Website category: sports
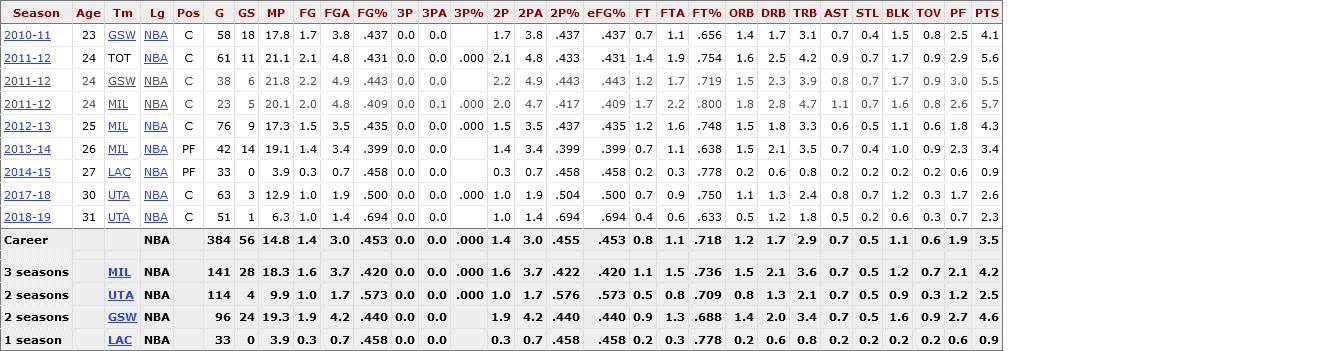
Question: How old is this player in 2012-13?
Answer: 25

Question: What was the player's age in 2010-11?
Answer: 23

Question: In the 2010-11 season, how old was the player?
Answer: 23

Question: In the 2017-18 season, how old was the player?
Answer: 30

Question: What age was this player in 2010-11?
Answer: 23

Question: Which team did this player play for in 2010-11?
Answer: GSW

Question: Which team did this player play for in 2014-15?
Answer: LAC

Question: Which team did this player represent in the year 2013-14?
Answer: MIL

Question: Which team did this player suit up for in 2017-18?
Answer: UTA

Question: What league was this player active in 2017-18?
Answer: NBA

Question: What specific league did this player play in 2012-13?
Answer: NBA

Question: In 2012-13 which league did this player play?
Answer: NBA

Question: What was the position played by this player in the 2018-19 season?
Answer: C

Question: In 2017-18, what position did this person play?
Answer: C

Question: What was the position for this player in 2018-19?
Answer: C

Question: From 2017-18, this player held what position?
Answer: C

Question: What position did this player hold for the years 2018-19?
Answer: C

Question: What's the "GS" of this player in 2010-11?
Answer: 18

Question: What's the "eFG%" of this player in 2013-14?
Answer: .399

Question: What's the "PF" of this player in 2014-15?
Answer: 0.6

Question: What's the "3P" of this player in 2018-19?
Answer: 0.0

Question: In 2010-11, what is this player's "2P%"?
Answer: .437

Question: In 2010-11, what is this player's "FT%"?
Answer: .656

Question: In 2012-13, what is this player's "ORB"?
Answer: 1.5

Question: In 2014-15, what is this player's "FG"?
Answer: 0.3

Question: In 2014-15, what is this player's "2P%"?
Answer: .458

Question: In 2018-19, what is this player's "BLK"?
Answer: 0.6

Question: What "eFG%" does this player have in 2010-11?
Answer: .437

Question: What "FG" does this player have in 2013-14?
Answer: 1.4

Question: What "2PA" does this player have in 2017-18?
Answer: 1.9

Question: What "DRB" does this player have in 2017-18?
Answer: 1.3

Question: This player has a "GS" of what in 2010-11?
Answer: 18

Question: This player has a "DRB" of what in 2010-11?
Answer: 1.7

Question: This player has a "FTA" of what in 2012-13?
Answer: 1.6

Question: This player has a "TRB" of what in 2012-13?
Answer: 3.3

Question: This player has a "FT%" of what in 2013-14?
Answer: .638

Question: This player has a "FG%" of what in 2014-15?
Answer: .458

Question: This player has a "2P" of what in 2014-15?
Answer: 0.3

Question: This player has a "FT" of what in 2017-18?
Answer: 0.7

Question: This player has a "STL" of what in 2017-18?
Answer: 0.7

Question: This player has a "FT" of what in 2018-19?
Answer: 0.4

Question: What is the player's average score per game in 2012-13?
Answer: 4.3

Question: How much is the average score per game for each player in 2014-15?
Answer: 0.9

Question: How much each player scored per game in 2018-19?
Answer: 2.3

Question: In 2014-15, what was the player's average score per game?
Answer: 0.9

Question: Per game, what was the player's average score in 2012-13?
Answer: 4.3